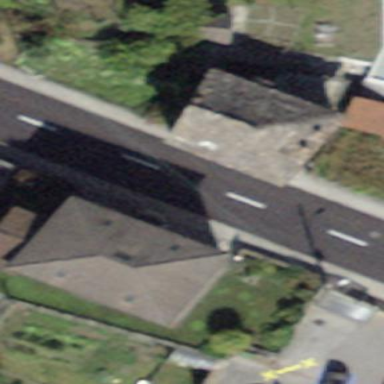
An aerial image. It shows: Building with pyramidal-shaped roof.